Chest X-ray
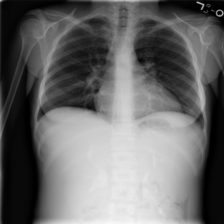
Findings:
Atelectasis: negative
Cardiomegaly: negative
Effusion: negative
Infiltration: negative
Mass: negative
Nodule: negative
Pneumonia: negative
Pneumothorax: negative
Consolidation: negative
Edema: negative
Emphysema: negative
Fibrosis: negative
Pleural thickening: negative
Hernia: negative